Question: I developing my new website in HTML5/CSS3.
When converting my PSD files to HTML5 / CSS3 I wonder what the correct markup for an HTML5 website.
Below is a simple wireframe of my website, as you can see I want the website to make full width, at least in the different areas.
As you can see here, I want to have some different section on my homepage for the information.

> Because when I copy all the list no longer be seen, I have the
content, text and images in this code omitted. Where an image or a
text would face with a comment below.
'''
<!DOCTYPE html>
<html lang="en">
<head>
<meta charset="UTF-8" />
<title></title>
<!-- Meta Tags -->
<!-- Stylesheets -->
<link href="css/style.css" rel="stylesheet">
<link href="css/960.css" rel="stylesheet">
<!-- Icons -->
<link rel="apple-touch-icon" href="images/apple-touch-icon.png">
<link rel="apple-touch-icon" sizes="114x114" href="images/apple-touch-icon-retina.png">
<!--[if lt IE 9]>
<script src="http://html5shiv.googlecode.com/svn/trunk/html5.js"></script>
<![endif]-->
</head>
<body>
<!-- Start container website -->
<header id="header">
<div class="container_12">
<div class="grid_12">
<!-- // Here will be position the logo with a link \ -->
<nav id="primary-navwrapper">
<!-- // Here will be an unordered list with menu items \ -->
</nav>
</div><!-- End .grid_12 -->
<div class="clear"></div><!-- End .clear -->
</div><!-- End .container_12 -->
</header><!-- End header -->
<section id="hero">
<div class="sliderbox">
<!-- // An list of image for a slider \ -->
</div><!-- End .sliderbox -->
</section><!-- End section#hero -->
<section id="introduce">
<article class="container_12">
<!-- // 3 colomn with a h-tag and some text inside a paragraph \ -->
<!-- // 3 colomn with a h-tag and some text inside a paragraph \ -->
<!-- // 3 colomn with a h-tag and some text inside a paragraph \ -->
</article><!-- End article.container_12 -->
<article class="container_12">
<div class="grid_12">
<!-- // A image tag \ -->
</div><!-- End .grid_12 -->
</article><!-- End article.container_12 -->
</section><!-- End section#introduce -->
<hr class="dark-grey"> <!-- Divider for the section -->
<section id="work" class="alt">
<article class="container_12">
<!-- // a h-tag and some text inside a paragraph + 3 column portfolio items \ -->
</article><!-- End article.container_12 -->
</section><!-- End section#work.alt -->
<hr> <!-- Divider for the section -->
<section id="blog" class="even">
<article class="container_12">
<aside class="grid_4">
<!-- Sidebar with some text -->
</aside><!-- End aside.grid_4 -->
<ul class="recentbox">
<!-- List of 2 latest blog items -->
</ul><!-- End ul.recentbox -->
</article><!-- End article.container_12 -->
<article class="container_12">
<div class="grid_12">
<!-- Contact banner -->
</div><!-- End .grid_12 -->
</article><!-- End article.container_12 -->
</section><!-- End section#blog.even -->
<footer id="footer">
<!-- Footer markup here -->
</footer><!-- End footer -->
</body>
</html>
'''
Some extra information. As you can see I start with the '<header>' - for the header, after that I set some areas up with the '<section>' - inside that I will at the '<article>' - with a 'class' of '<article class="container_12">' to be able to use the grid 960. Inside that '<article>' - I will be set text, image etc.
Good to know is that I tag the article in some sections often use, I do this because for several articles in a specific section to distinguish. With Articles do have a connection with each other but are different in one article to post.
I love to hear your opinions regarding my markup so far and how you would tackle.
Thank you.
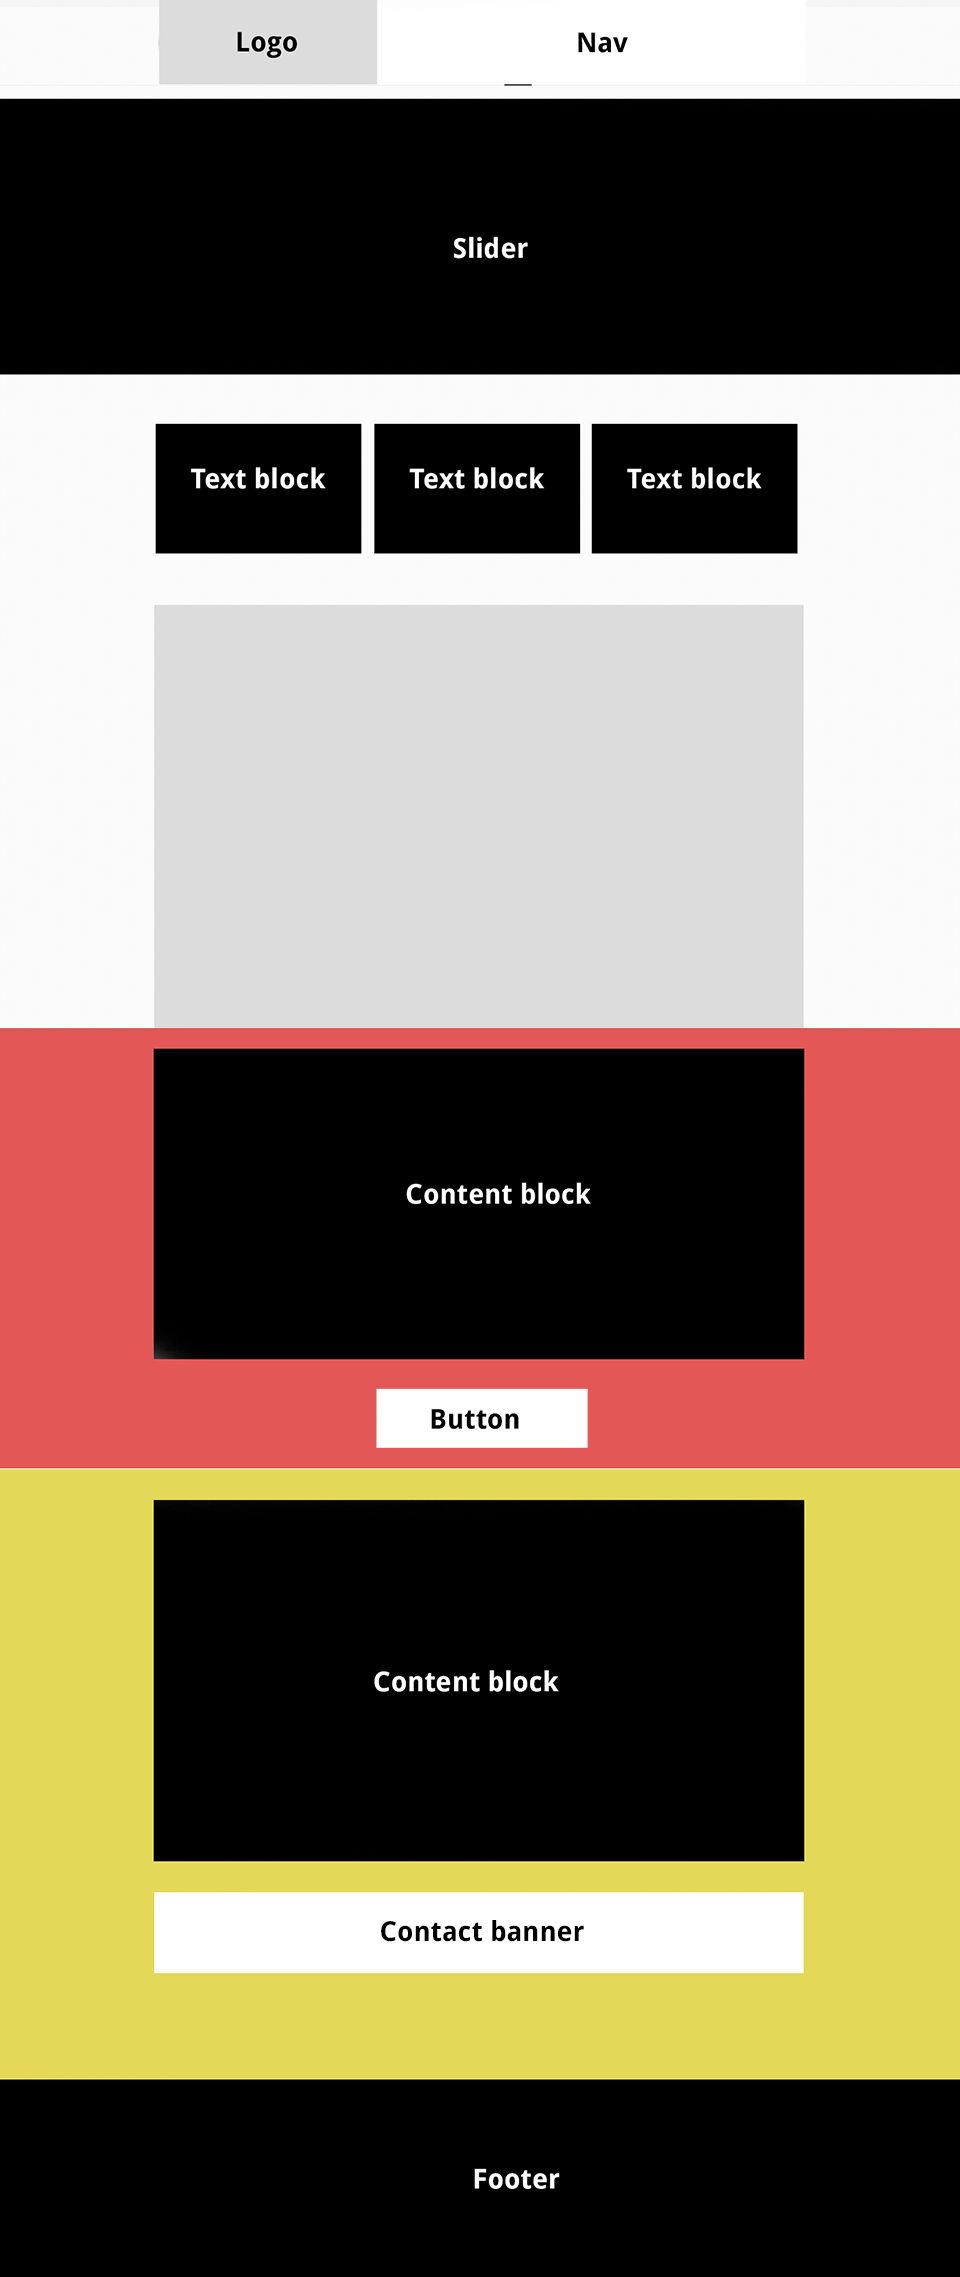
Answer: You're mark up is totally acceptable. I would suggest maybe not going so heavy with the id tags, but instead going for a more OO approach to come of your CSS. For information go here: <URL>
Otherwise your mark up is fine.